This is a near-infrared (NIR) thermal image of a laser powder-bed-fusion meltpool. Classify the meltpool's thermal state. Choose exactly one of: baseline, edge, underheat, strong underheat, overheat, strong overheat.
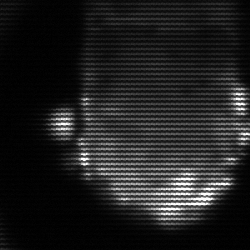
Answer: baseline